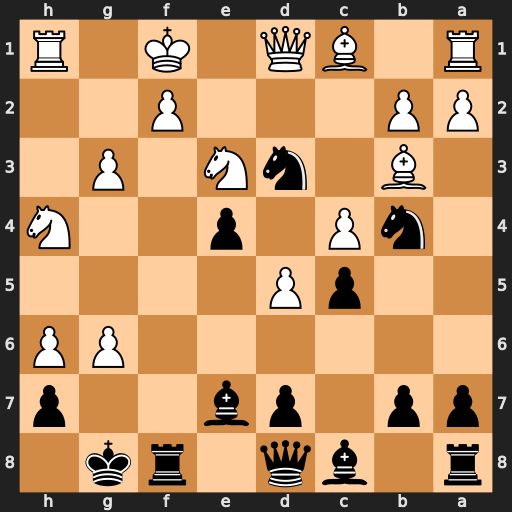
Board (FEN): r1bq1rk1/pp1pb2p/6PP/2pP4/1nP1p2N/1B1nN1P1/PP3P2/R1BQ1K1R
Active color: b
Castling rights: -
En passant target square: -
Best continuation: Nxf2 Qh5 Nxh1+ Kg2 Bxh4